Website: slack
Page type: payment
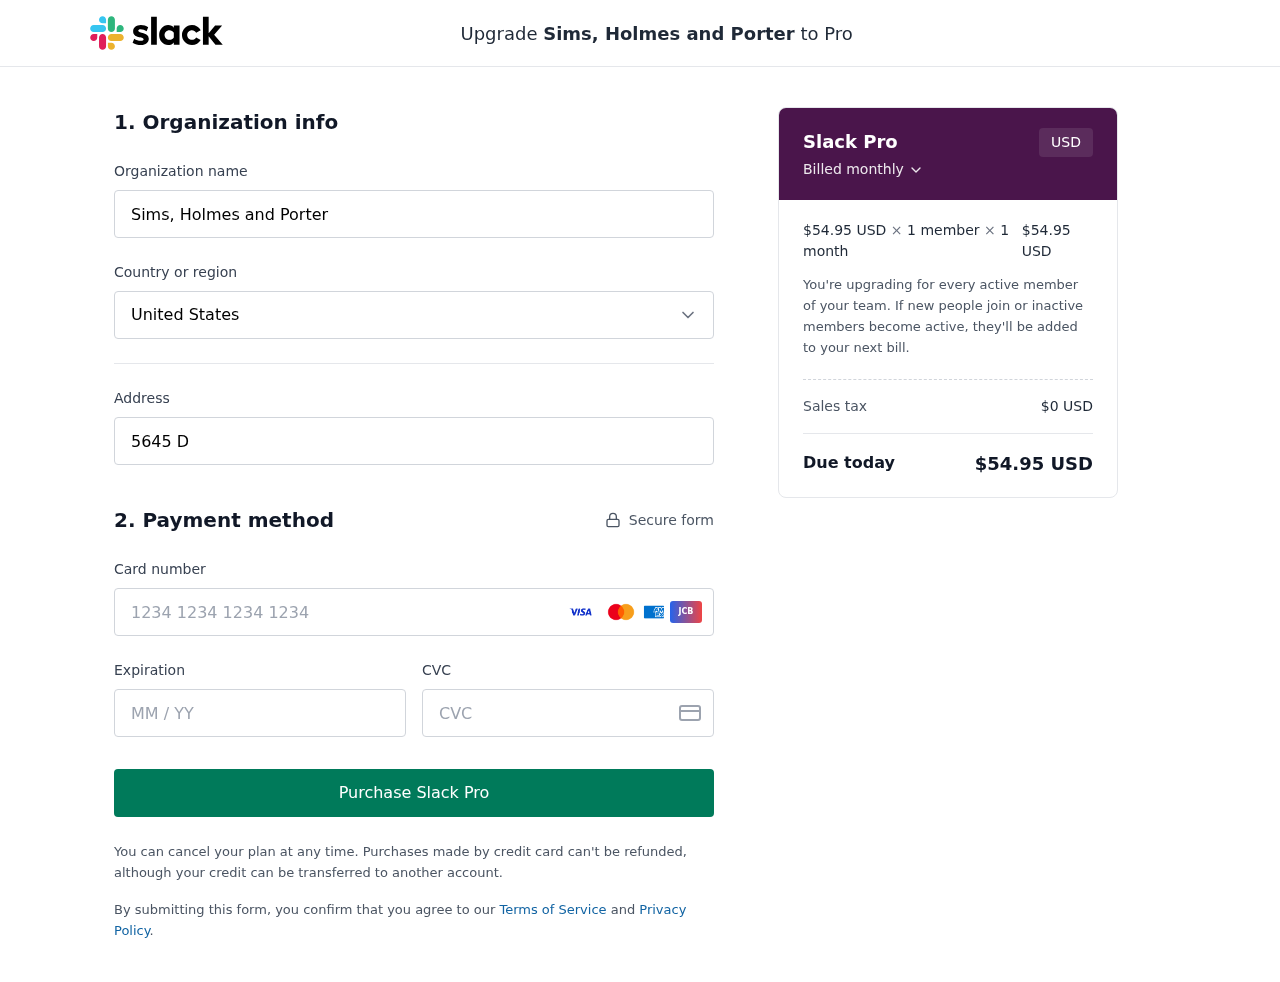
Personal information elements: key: PII_CARD_CVV
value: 625
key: PII_CARD_EXPIRY
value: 01/29
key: PII_CARD_NUMBER
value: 2710 4779 2942 8289
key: PII_COMPANY
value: Sims, Holmes and Porter
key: PII_COUNTRY
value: United States
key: PII_STREET
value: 5645 David Wells Apt. 501
Product elements: key: PRODUCT1_PRICE
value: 54.95
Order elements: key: ORDER_SUBTOTAL
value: $54.95 USD
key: ORDER_TAX
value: $0 USD
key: ORDER_TOTAL
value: $54.95 USD